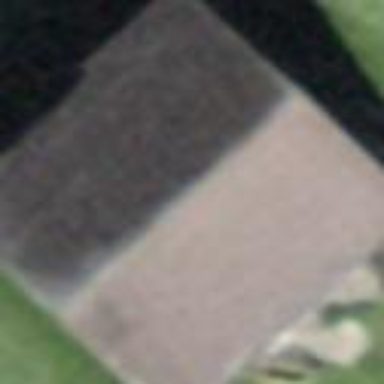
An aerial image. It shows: Barn.